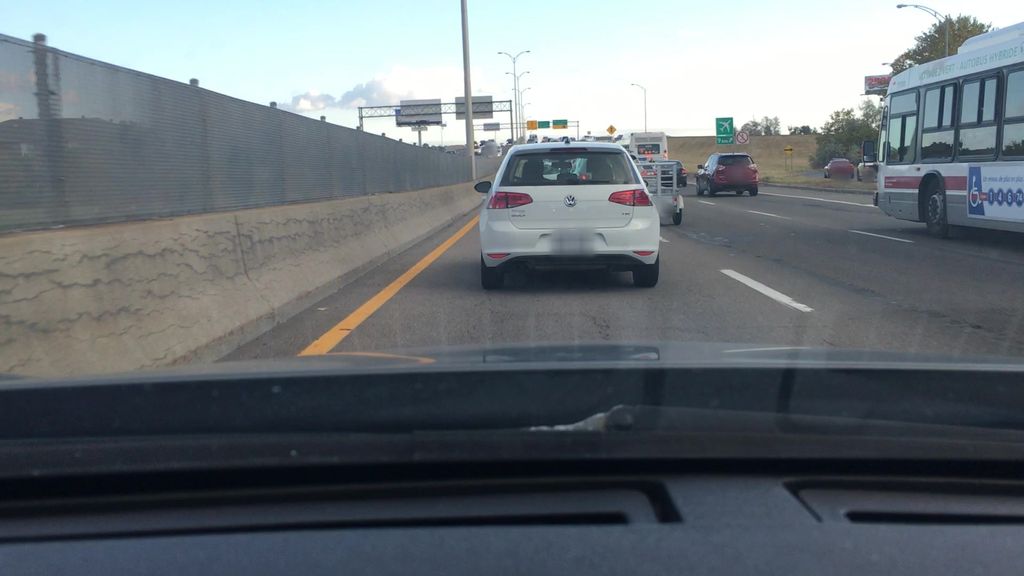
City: montreal